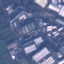
Label: Industrial